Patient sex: M
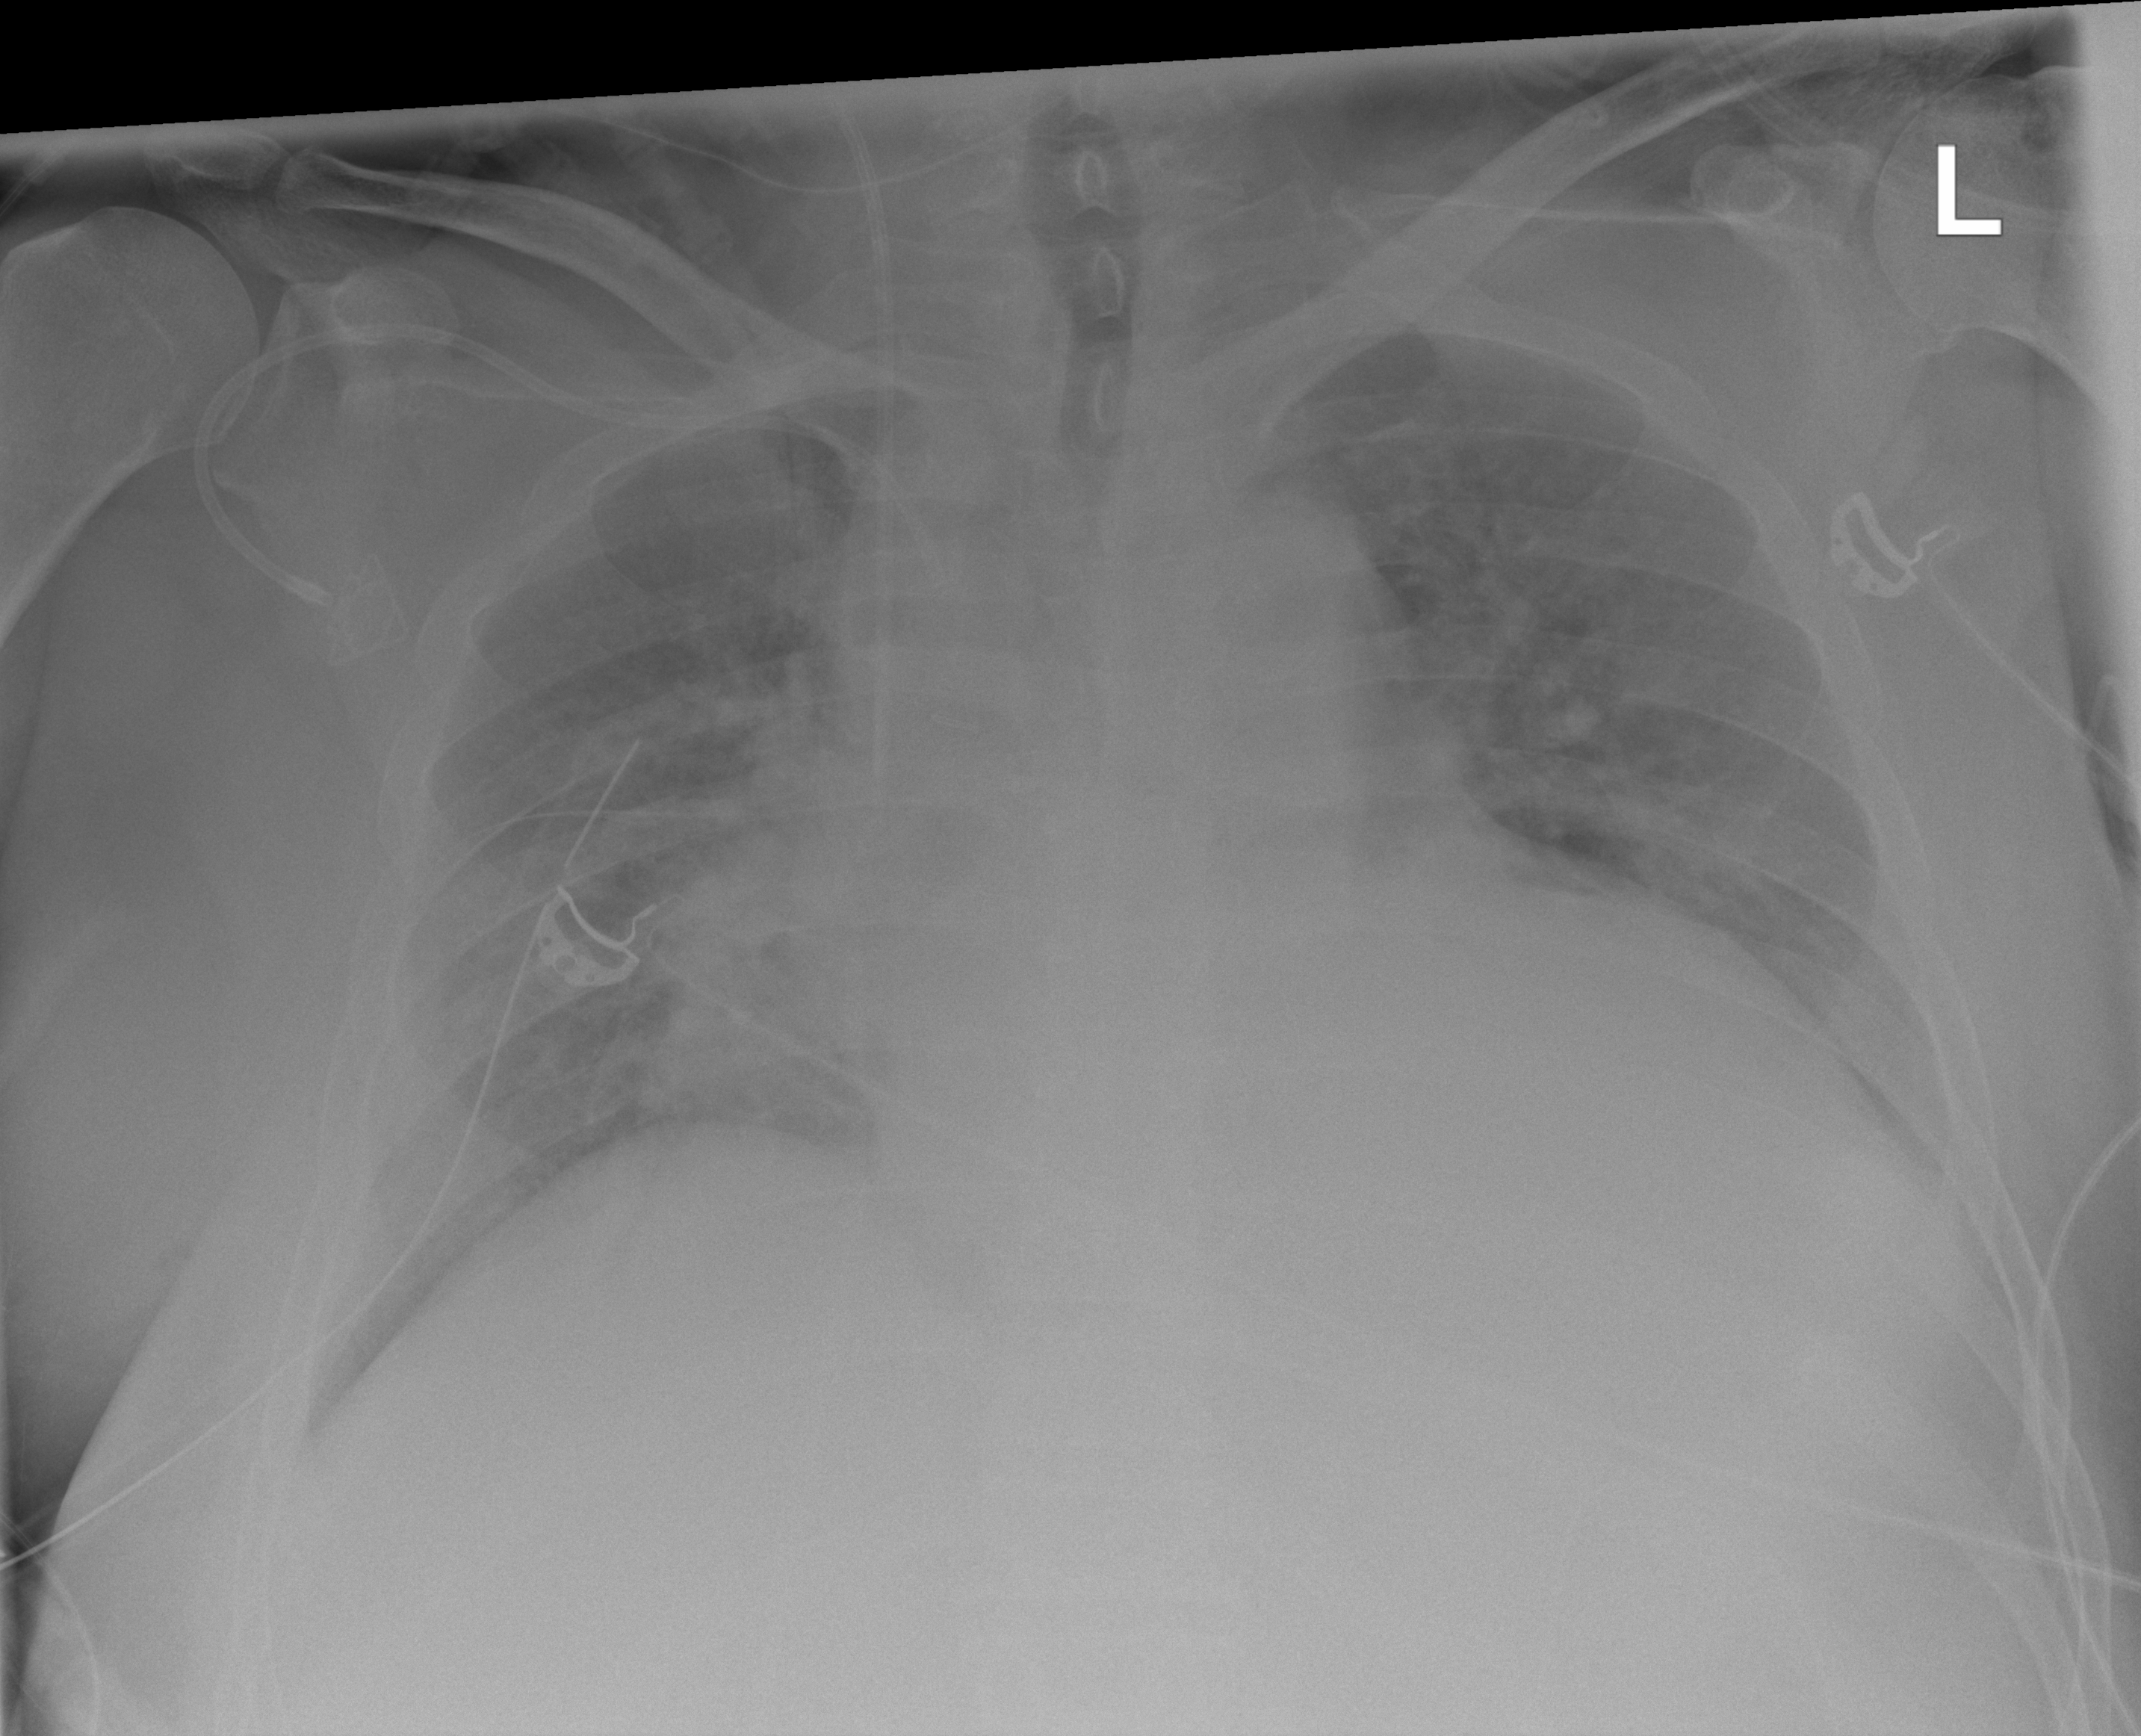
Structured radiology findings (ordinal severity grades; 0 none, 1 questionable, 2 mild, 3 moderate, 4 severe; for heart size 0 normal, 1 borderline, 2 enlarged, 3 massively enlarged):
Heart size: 1
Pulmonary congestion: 2
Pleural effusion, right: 0
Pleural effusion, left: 1
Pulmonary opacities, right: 2
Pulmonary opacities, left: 0
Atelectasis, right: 2
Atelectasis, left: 2